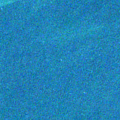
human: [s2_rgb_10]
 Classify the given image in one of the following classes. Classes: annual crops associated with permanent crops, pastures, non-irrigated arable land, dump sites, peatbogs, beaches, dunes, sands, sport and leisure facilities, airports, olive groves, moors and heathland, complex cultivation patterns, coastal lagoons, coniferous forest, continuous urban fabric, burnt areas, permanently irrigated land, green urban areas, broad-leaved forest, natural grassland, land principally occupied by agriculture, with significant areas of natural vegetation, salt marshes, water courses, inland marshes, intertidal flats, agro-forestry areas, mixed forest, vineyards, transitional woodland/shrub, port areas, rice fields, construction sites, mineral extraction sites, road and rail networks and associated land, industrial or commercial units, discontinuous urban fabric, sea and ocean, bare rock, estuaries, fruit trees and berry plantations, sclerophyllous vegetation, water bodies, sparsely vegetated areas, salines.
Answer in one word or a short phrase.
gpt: sea and ocean